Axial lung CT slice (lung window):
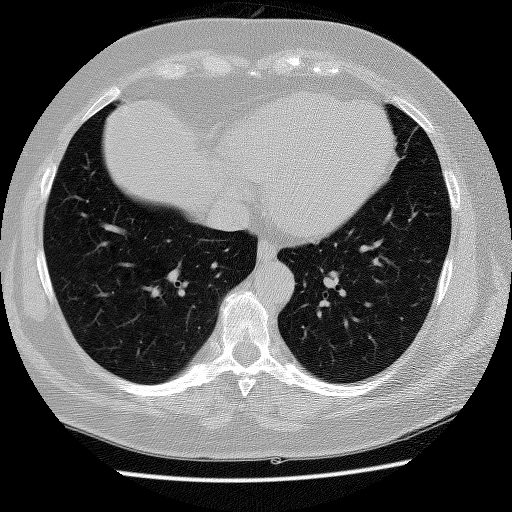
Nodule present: no